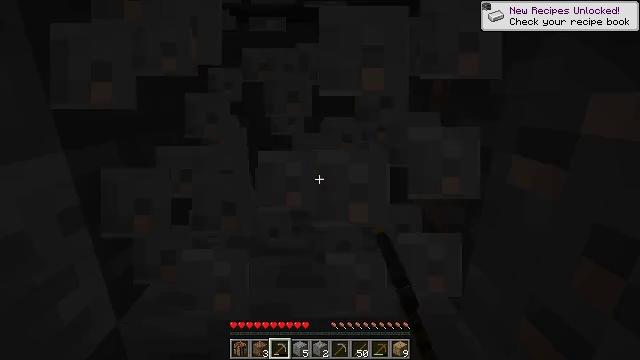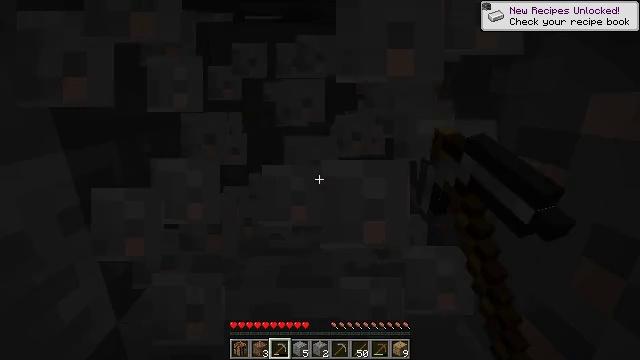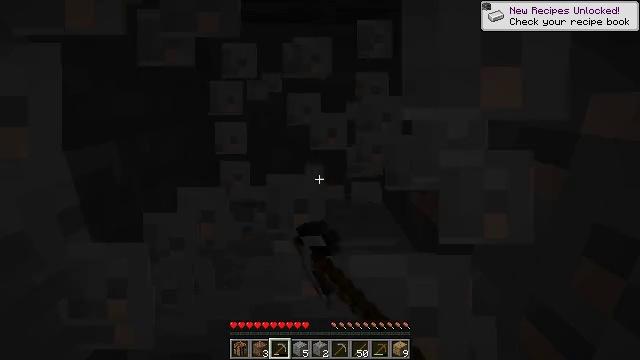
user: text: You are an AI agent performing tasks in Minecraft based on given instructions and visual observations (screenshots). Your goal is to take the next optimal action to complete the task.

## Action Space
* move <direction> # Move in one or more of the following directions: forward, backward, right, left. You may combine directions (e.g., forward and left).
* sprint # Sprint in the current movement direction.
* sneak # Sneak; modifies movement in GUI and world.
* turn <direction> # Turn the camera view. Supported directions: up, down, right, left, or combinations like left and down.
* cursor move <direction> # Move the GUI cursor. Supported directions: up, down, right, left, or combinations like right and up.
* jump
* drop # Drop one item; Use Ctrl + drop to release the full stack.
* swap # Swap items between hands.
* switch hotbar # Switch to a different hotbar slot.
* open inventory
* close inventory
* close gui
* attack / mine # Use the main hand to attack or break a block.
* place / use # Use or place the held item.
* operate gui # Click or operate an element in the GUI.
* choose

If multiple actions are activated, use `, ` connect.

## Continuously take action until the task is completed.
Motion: motion action
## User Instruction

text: Dig through stone to find iron ore.
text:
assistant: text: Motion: attack / mine
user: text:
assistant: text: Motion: attack / mine
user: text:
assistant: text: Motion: attack / mine